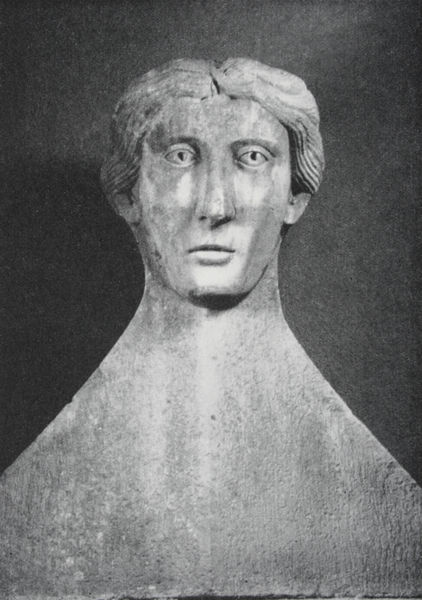
Titel: Herme einer jüngeren Frau - Skulptur für die Brückentoranlage von Capua
Standort: Capua
Institution: Museo Campano
Schlagwörter: dunkel, kopf, körper, mann, nackt, schatten, weiß, dreieck, grob, brust, frau, frisur, grau, haar, hintergrund, holz, licht, marmor, mund, nase, ohr, schwarz, stirn, blick, jung, wand, augen, gesicht, mensch, stein, bild, bildnis, hals, portrait, porträt, brücke, flach, auge, figur, haare, augenbrauen, en face, frontal, kinn, lippe, lippen, locken, mittelscheitel, ohren, scheitel, schulter, schultern, traurig, skulptur, statue, relief, wangen, wellen, abstrakt, leer, modern, ausdruck, nacken, einfach, ernst, brauen, büste, glanz, pupillen, starr, bildhauerei, plastik, oberkörper, lider, foto, fotografie, photographie, offen, beton, symmetrisch, form, schlicht, schwarzweiß, nasenloch, photo, wangenknochen, frontalansicht, junger mann, männlich, haaransatz, herme, gesichtszüge, aufnahme, rillen, lied, römisch, bildhauer, augustus, caesar, züge, welliges haar, kantig, statisch, langer hals, frotal, gerade nase, ausdruckslos, körperlos, auegen, capua, brückenfigur, luppen, flack, setin, stlisiert, ausdrukslos, ´, brauehaar, kek